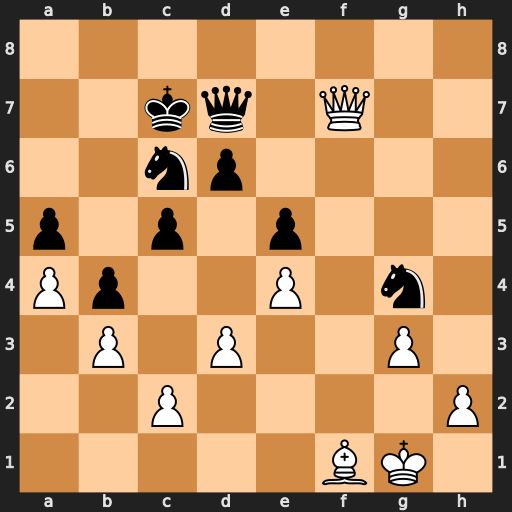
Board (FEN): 8/2kq1Q2/2np4/p1p1p3/Pp2P1n1/1P1P2P1/2P4P/5BK1
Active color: w
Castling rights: -
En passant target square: -
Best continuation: Qxd7+ Kxd7 Bh3 Ke8 Bxg4